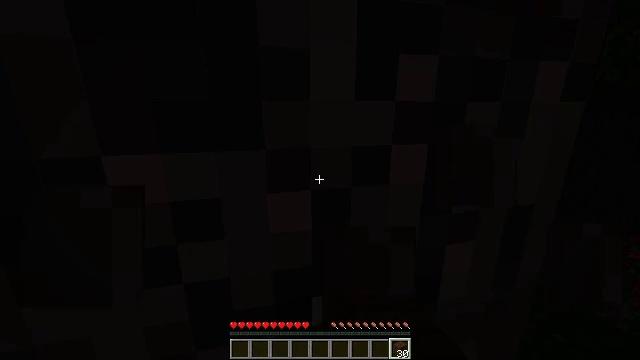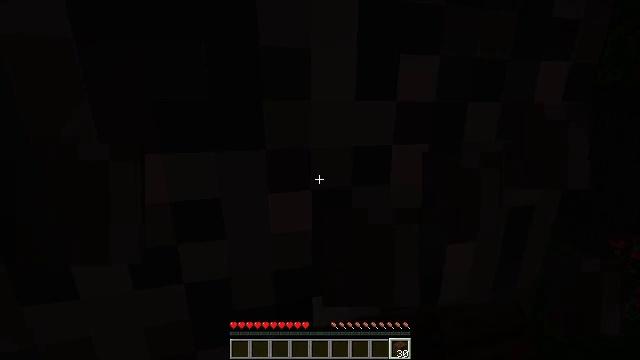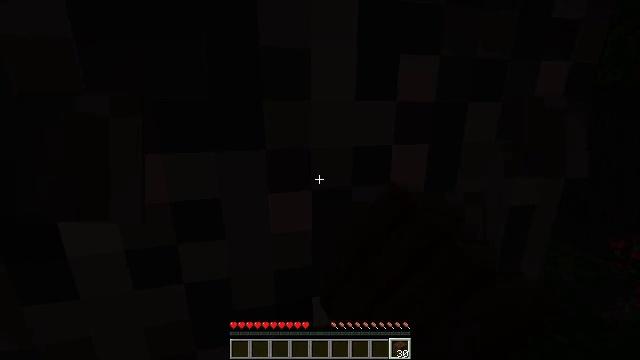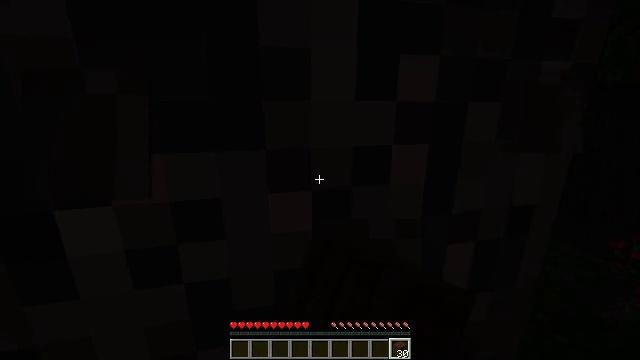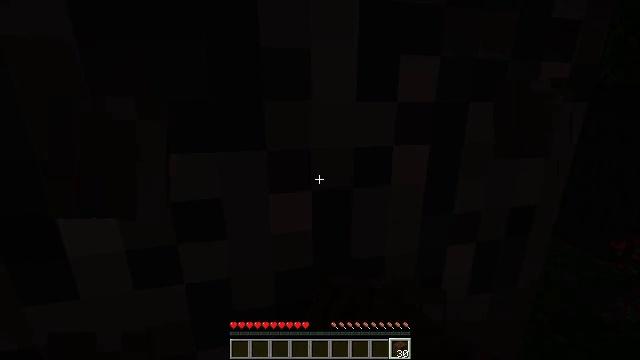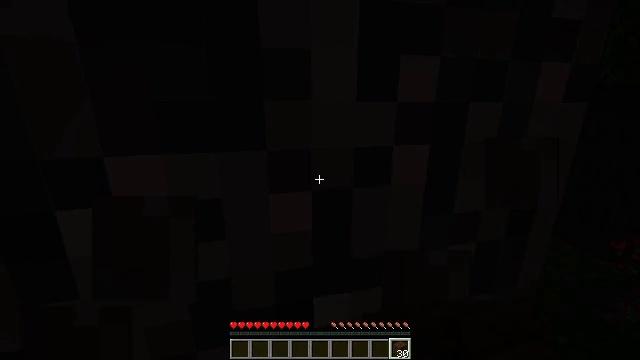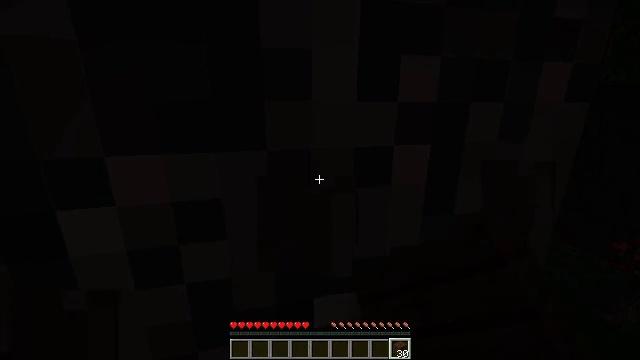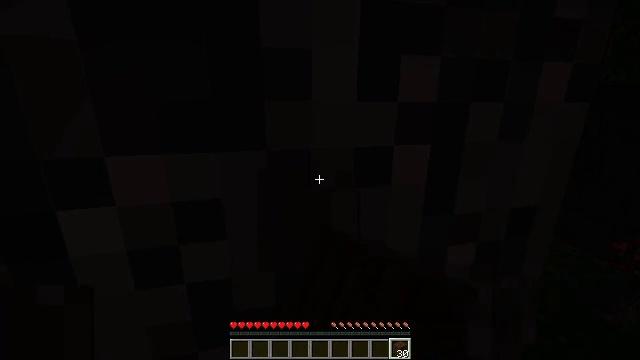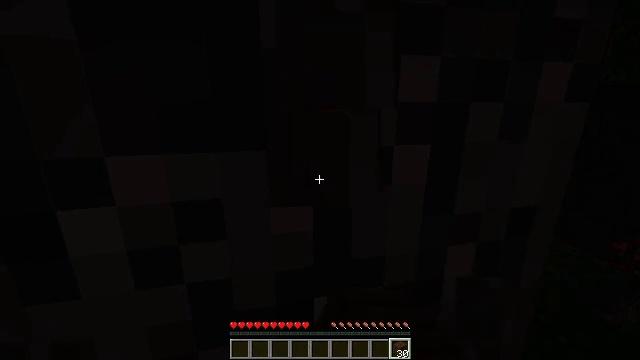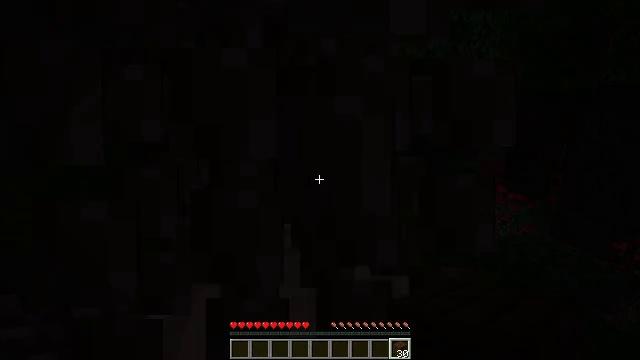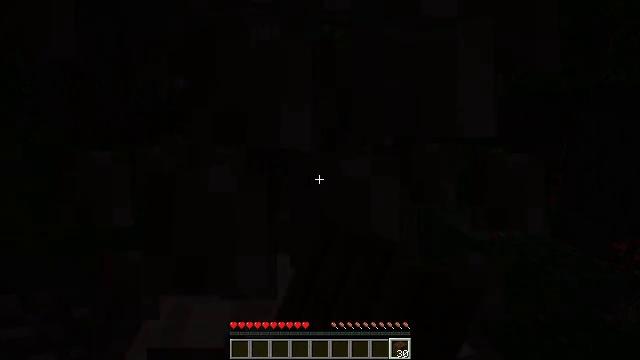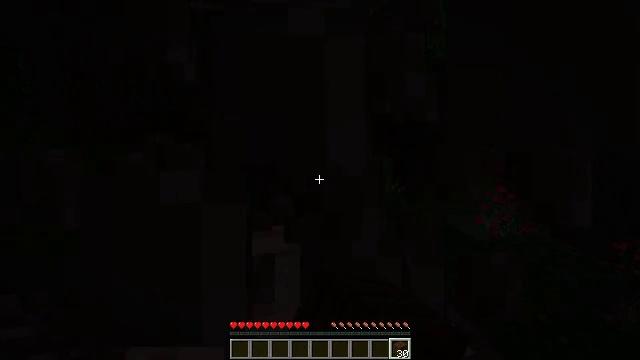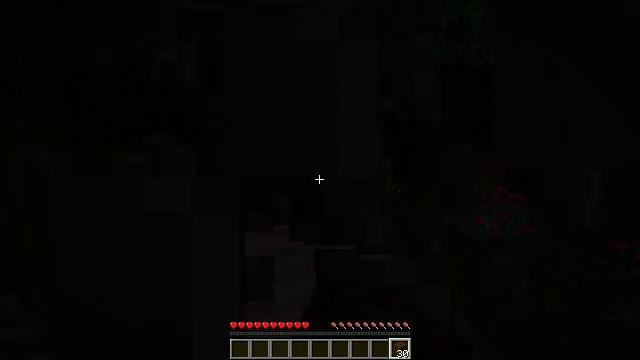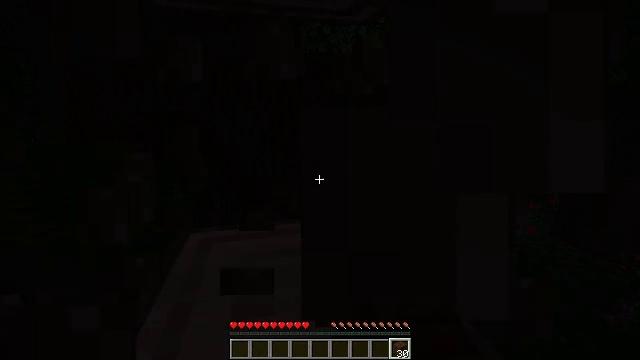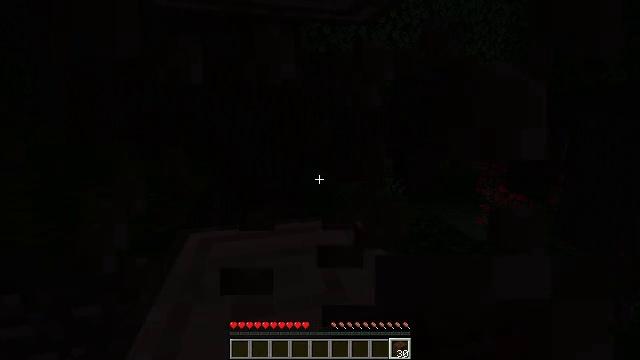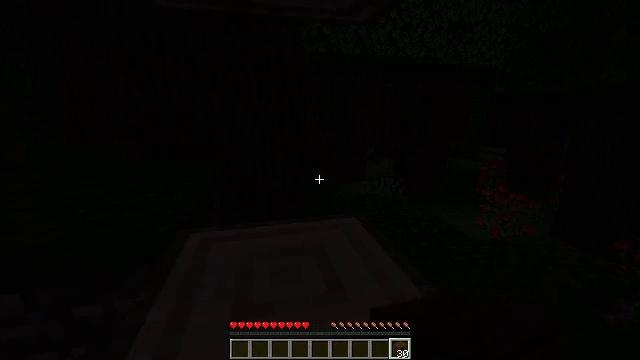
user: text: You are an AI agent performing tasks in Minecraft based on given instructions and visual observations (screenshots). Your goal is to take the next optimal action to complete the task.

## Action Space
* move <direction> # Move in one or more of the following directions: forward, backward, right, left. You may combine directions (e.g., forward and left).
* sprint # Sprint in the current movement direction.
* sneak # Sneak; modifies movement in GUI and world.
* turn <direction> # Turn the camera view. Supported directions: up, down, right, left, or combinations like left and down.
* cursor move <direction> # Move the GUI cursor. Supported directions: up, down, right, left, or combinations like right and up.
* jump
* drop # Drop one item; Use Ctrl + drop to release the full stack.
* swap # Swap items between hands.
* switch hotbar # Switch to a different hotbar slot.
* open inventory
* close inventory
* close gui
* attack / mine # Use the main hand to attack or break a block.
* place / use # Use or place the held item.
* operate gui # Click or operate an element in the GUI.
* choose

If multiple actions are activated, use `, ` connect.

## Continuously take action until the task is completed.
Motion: motion action
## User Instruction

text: Break the tree to get oak logs.
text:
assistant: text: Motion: attack / mine
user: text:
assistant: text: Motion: attack / mine
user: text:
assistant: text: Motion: attack / mine
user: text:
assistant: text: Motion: attack / mine
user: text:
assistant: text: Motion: attack / mine
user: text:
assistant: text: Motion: attack / mine
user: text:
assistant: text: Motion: attack / mine
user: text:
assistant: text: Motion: attack / mine
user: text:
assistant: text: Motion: attack / mine
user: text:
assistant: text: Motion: attack / mine
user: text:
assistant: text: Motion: attack / mine
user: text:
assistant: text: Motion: attack / mine
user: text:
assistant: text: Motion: attack / mine
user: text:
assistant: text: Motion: attack / mine
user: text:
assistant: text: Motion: attack / mine
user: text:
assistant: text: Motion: attack / mine
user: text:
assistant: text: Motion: attack / mine
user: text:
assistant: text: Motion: attack / mine
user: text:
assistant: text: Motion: attack / mine
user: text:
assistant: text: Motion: attack / mine
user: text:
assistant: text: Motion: attack / mine
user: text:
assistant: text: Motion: attack / mine
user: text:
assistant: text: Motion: attack / mine
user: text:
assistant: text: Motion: attack / mine
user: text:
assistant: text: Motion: attack / mine
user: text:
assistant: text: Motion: no_op
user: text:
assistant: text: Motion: no_op
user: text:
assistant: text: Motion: turn left and up
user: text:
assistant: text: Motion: move forward, turn left and up
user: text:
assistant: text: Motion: move forward, turn left and down